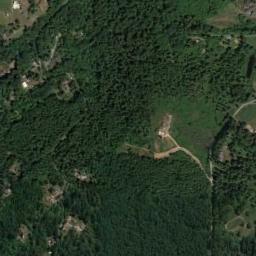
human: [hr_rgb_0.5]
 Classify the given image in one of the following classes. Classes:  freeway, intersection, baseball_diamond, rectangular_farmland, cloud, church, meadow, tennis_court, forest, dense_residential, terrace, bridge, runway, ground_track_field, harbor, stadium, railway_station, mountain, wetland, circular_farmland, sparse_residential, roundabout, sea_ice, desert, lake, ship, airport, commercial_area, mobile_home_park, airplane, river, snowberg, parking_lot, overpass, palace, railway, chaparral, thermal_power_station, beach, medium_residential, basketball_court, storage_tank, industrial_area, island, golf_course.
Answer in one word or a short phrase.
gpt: forest